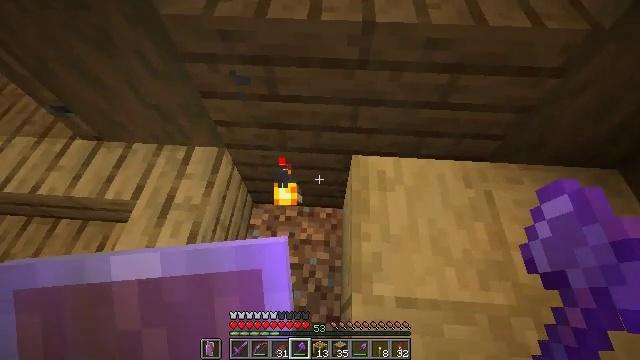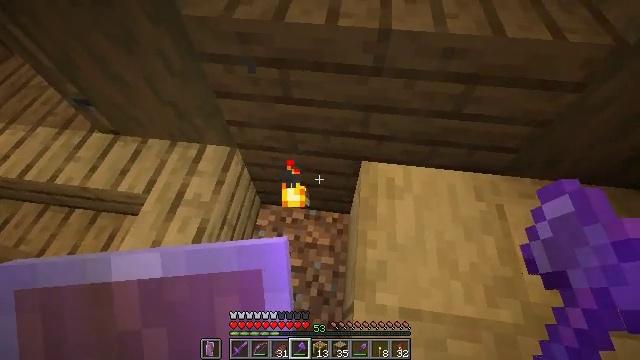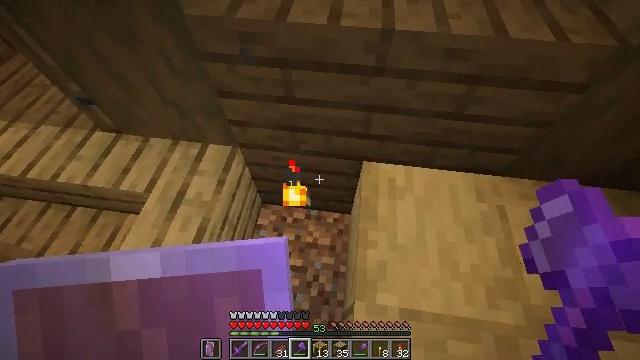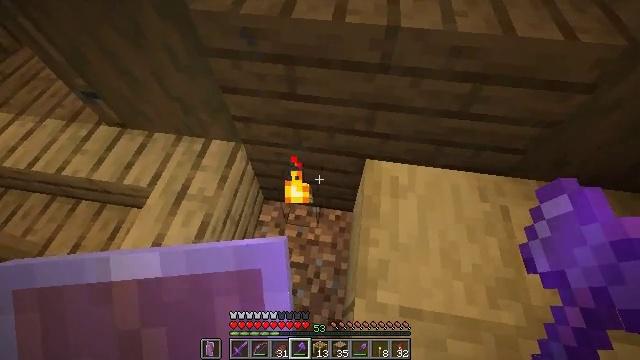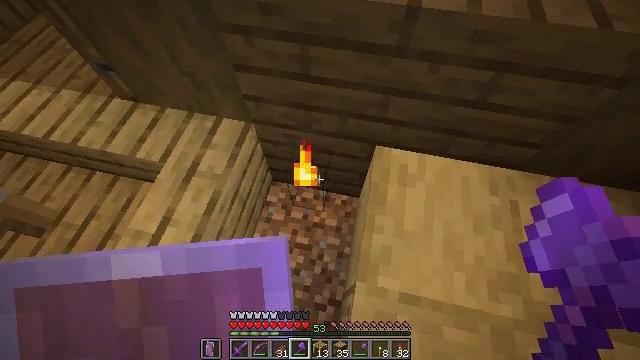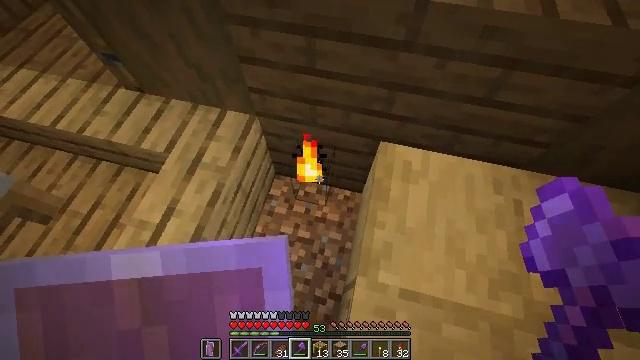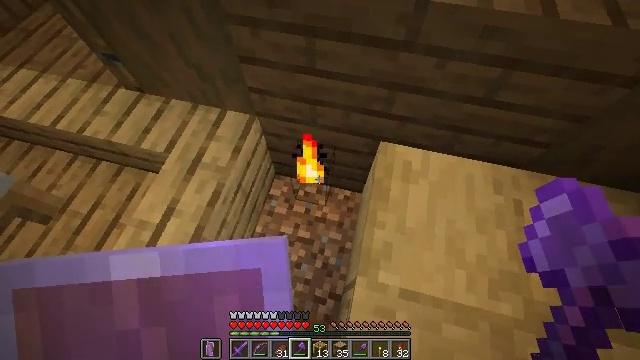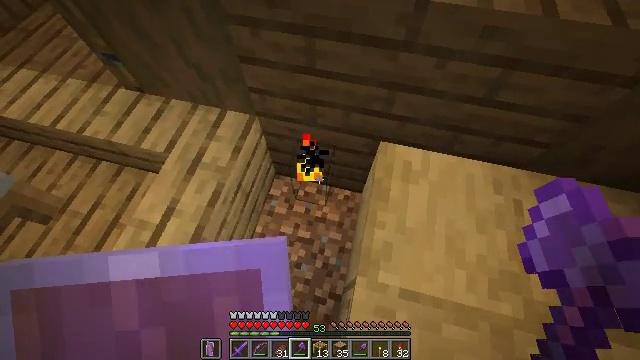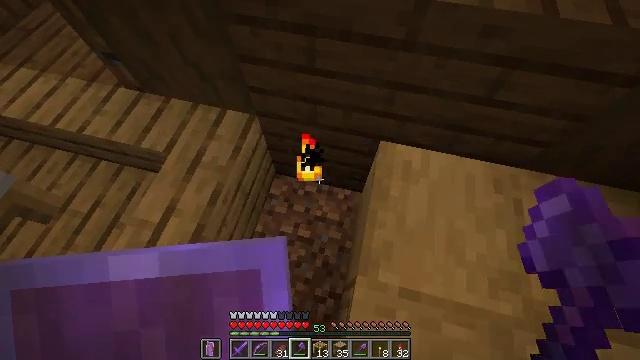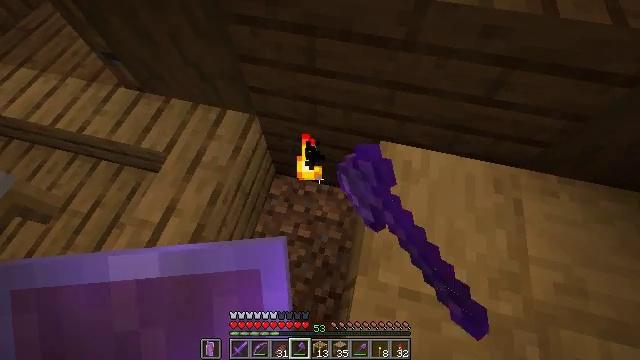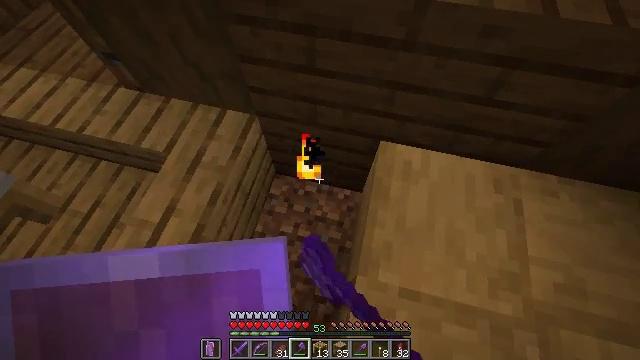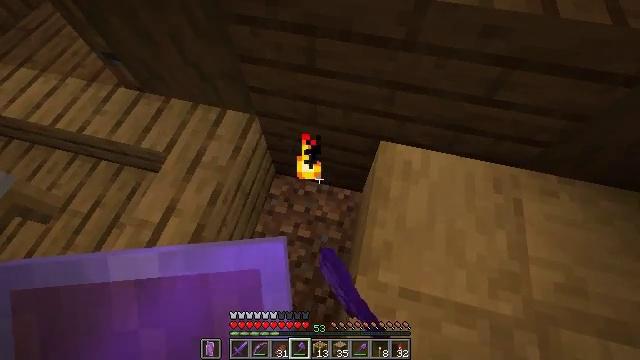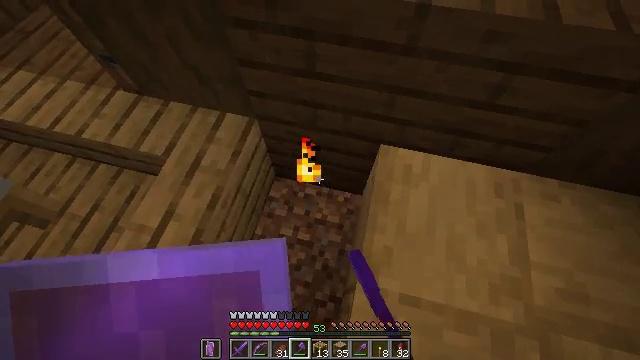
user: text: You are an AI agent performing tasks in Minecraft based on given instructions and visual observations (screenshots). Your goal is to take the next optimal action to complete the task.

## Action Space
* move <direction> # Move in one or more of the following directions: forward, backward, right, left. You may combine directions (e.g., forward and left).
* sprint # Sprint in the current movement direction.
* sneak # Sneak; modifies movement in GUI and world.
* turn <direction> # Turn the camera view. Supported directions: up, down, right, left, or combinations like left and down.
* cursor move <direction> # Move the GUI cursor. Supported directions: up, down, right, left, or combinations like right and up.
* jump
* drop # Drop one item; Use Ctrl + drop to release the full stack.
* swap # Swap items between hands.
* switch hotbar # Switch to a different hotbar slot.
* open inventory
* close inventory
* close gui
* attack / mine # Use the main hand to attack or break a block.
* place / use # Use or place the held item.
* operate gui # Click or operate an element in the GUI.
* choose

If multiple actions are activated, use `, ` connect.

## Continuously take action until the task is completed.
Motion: motion action
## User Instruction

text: Destroy the wall torch to gather it.
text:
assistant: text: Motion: turn left
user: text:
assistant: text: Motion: no_op
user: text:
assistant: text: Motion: turn left
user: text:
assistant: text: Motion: turn left and down
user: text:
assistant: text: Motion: turn left and down
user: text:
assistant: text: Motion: no_op
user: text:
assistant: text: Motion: no_op
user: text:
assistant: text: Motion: attack / mine
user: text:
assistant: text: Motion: attack / mine
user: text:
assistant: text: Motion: no_op
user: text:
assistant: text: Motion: no_op
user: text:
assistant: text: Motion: move forward
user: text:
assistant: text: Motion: no_op